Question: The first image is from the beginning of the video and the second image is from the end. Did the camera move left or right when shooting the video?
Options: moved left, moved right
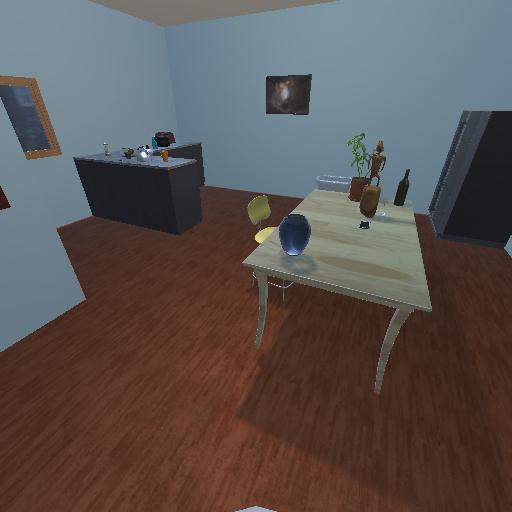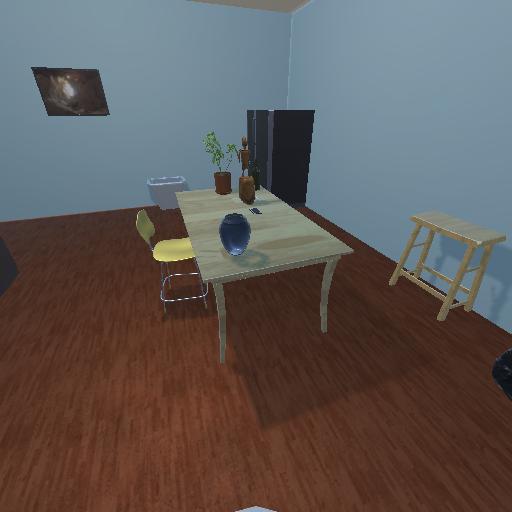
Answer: moved left